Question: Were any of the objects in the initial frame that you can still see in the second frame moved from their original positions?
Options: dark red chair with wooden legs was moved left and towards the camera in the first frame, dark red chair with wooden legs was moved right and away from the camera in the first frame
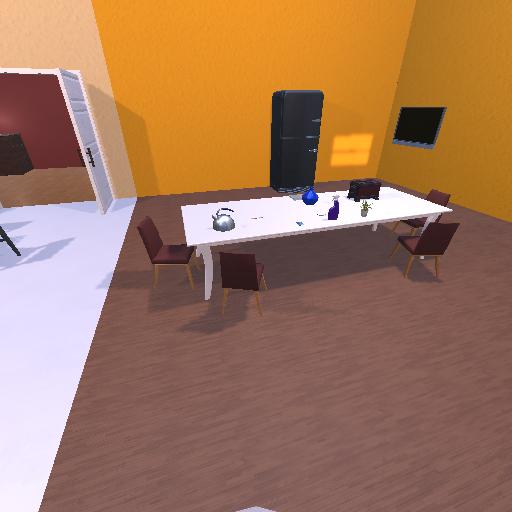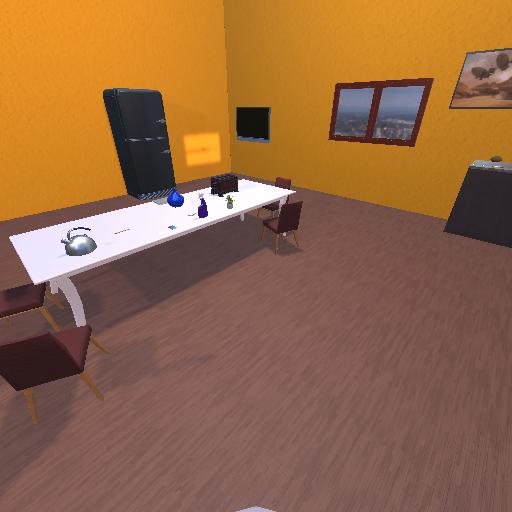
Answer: dark red chair with wooden legs was moved left and towards the camera in the first frame